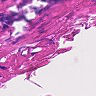
Metastatic tissue present: no